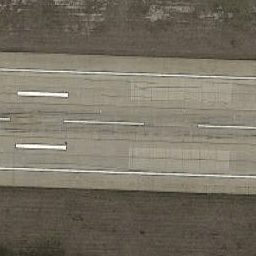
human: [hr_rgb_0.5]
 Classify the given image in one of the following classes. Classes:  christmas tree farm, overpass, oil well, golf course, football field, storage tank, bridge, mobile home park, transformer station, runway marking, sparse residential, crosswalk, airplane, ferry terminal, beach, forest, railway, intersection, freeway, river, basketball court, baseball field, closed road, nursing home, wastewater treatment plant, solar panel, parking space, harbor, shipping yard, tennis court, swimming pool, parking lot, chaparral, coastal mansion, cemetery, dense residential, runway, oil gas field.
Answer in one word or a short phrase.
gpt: runway